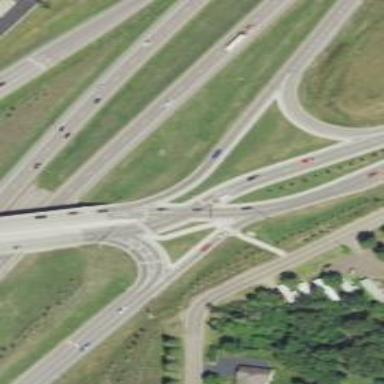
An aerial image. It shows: Trunk link highway at double diverging diamond interchange (DDI) junction.